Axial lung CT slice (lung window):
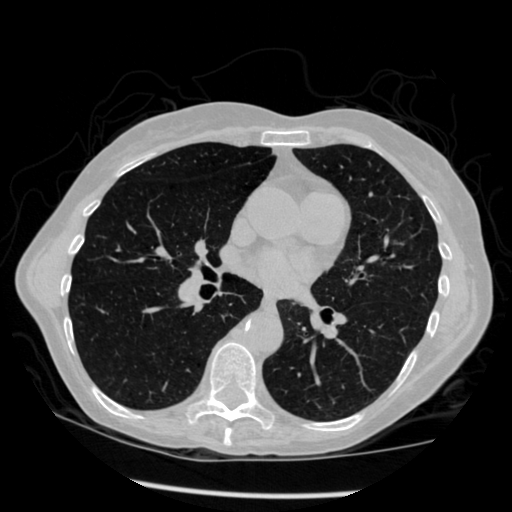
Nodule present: no